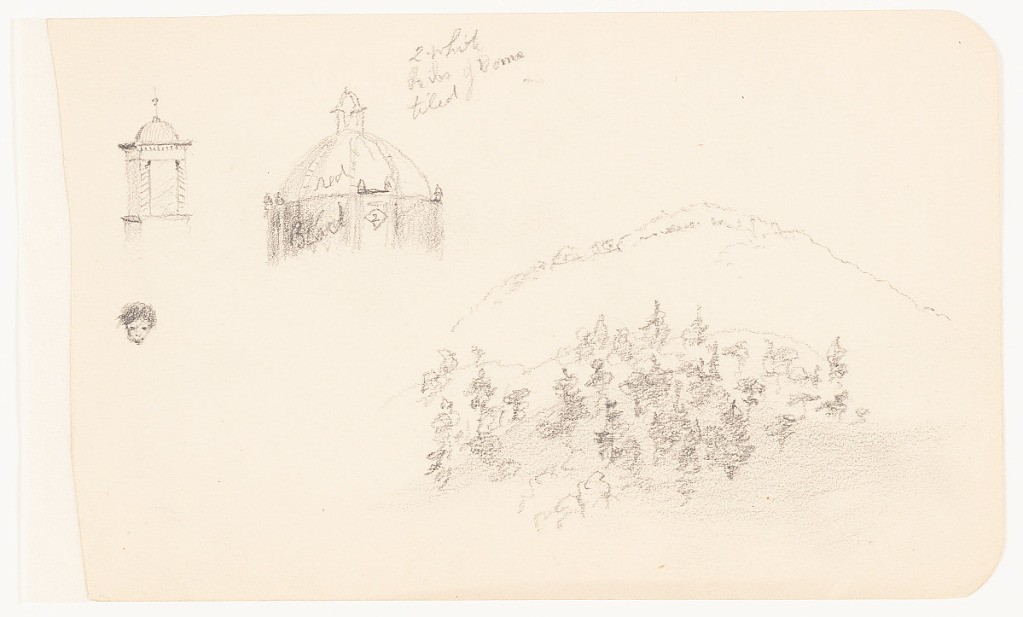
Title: Mixed Sketches, Mexico
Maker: Frederic Edwin Church, American, 1826–1900
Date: Feburary–April 1889
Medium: Graphite on off-white wove paper
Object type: Drawing
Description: Mixed sketches from Mexico showing, at upper left, the ornate belltower and tiled dome of a cathedral or large church; at center left, a small, rudimentary sketch of a person's face with dark hair; and at right, two overlapping and heavily wooded hills. Trees are individually rendered on the foremost hill and are implied on the rear hill through its vibrating/undulating contour.